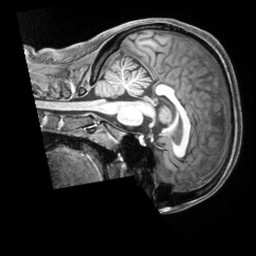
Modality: T1w
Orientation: sagittal
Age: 29
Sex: female
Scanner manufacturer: siemens
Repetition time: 2.3 s
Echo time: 0.00229 s